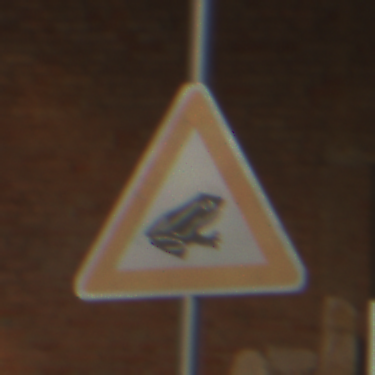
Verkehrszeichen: AmphibienwanderungLinks
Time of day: SunriseSunset
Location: Roofed (Suburban)
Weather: Clear
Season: NotSpecified
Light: Natural